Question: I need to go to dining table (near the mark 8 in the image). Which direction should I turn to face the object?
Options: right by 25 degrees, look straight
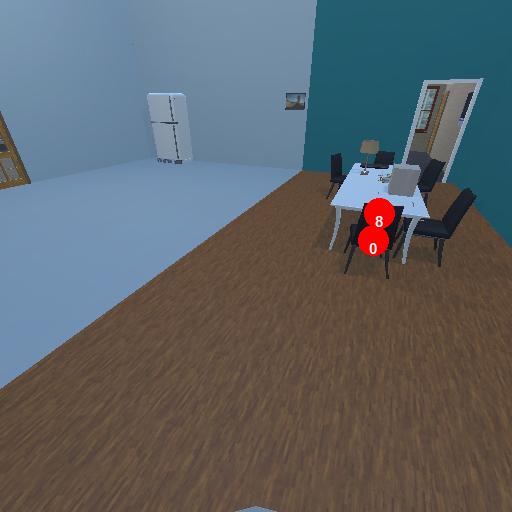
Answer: right by 25 degrees